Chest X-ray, AP view. Patient: 21 years old, sex M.
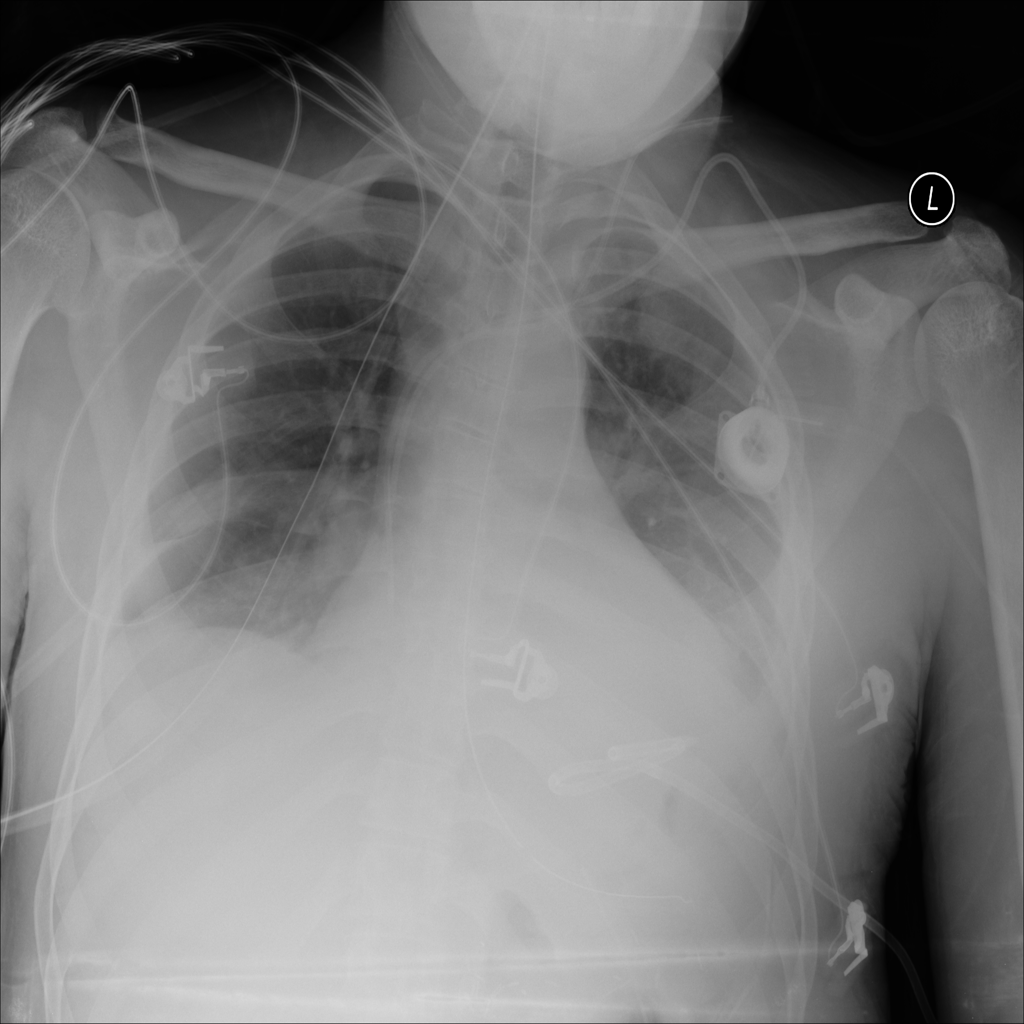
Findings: Atelectasis, Consolidation, Infiltration